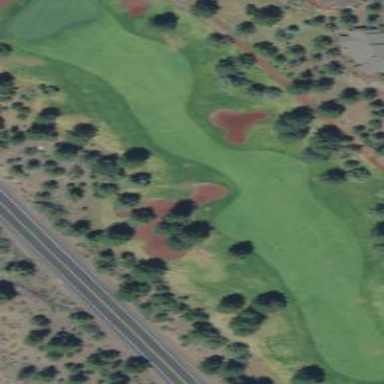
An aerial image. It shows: Golf fairway surrounded by grass.